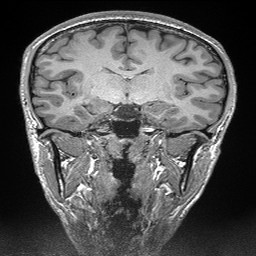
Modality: T1w
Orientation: sagittal
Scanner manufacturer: siemens
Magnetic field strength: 3 T
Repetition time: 2.3 s
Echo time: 0.00298 s